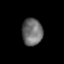
Tissue: lung
Cell type: Myeloid cells
Senescence score: 0.5557
Nuclear area (px): 547
Mean DAPI intensity: 108.995